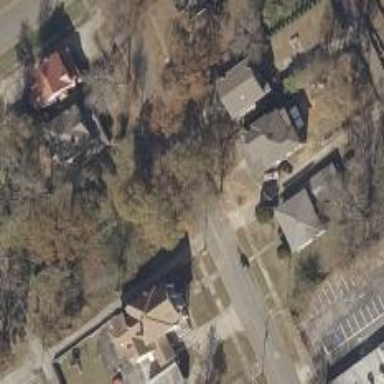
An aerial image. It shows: Alley classified as service road.